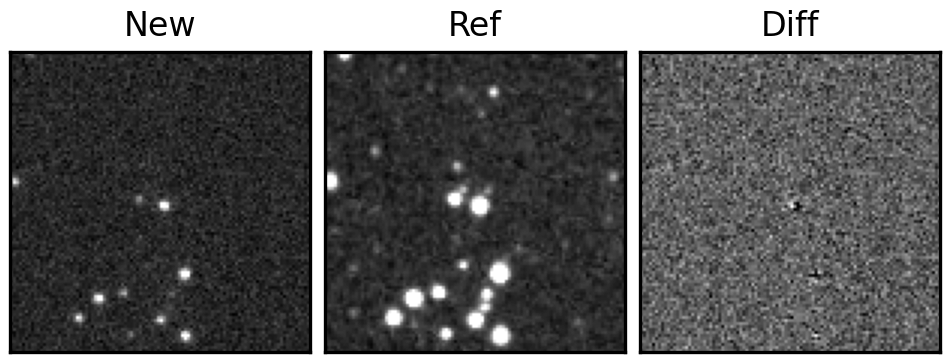
Label: bogus